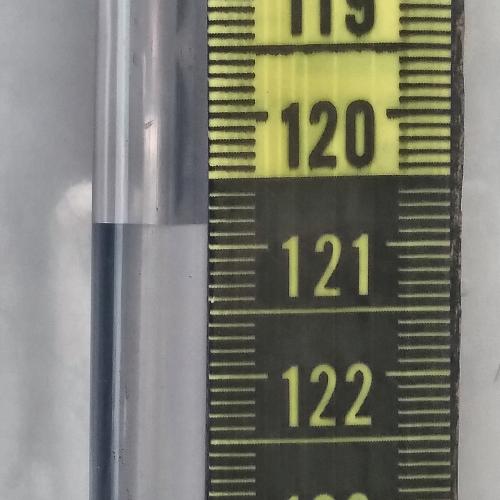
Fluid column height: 120.8 cm